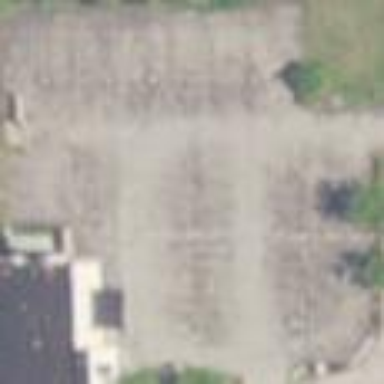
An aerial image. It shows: Parking area with surface.